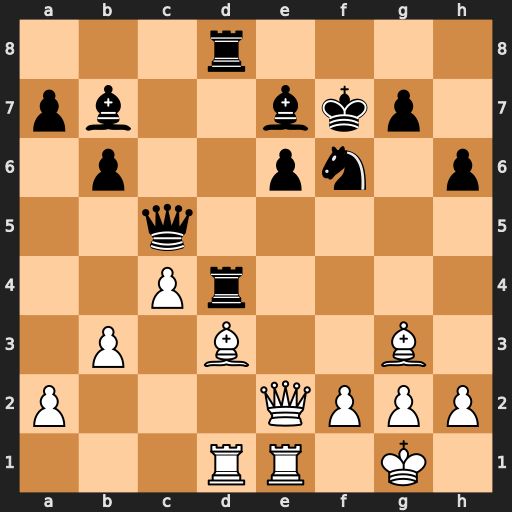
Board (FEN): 3r4/pb2bkp1/1p2pn1p/2q5/2Pr4/1P1B2B1/P3QPPP/3RR1K1
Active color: w
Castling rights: -
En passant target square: -
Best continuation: Qxe6+ Kf8 Bg6 Bd5 cxd5